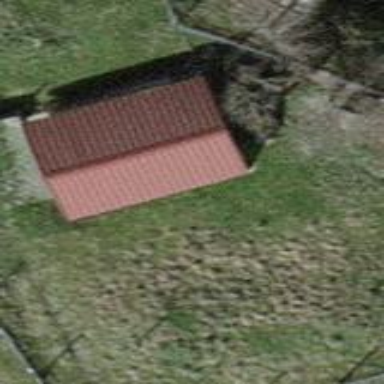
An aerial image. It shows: Gabled farm auxiliary building with brown metal sheet roof oriented along its length.